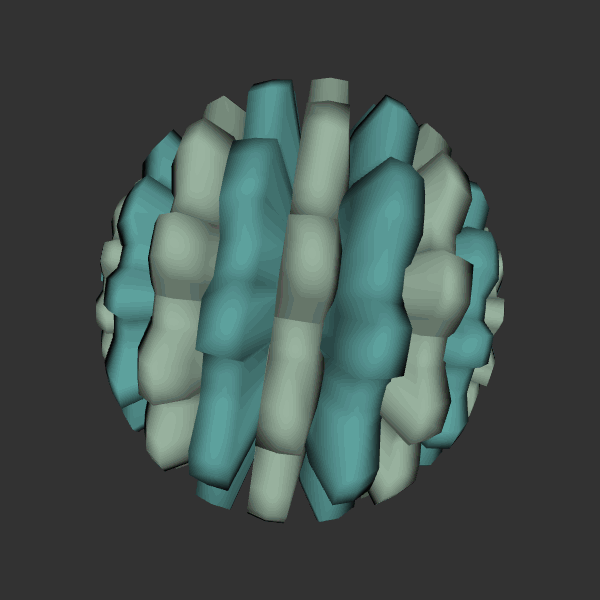
Background: dark